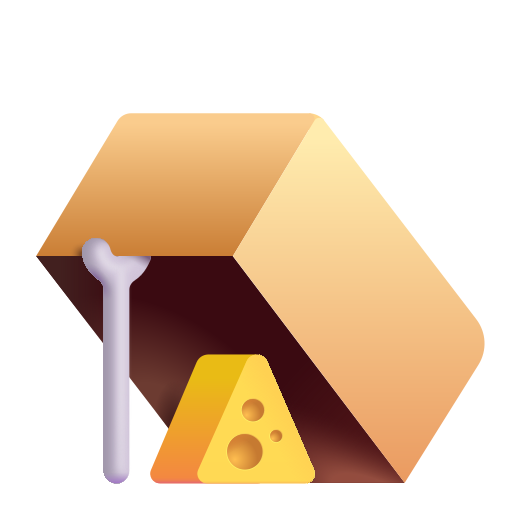
mouse trap color